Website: slack
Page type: payment
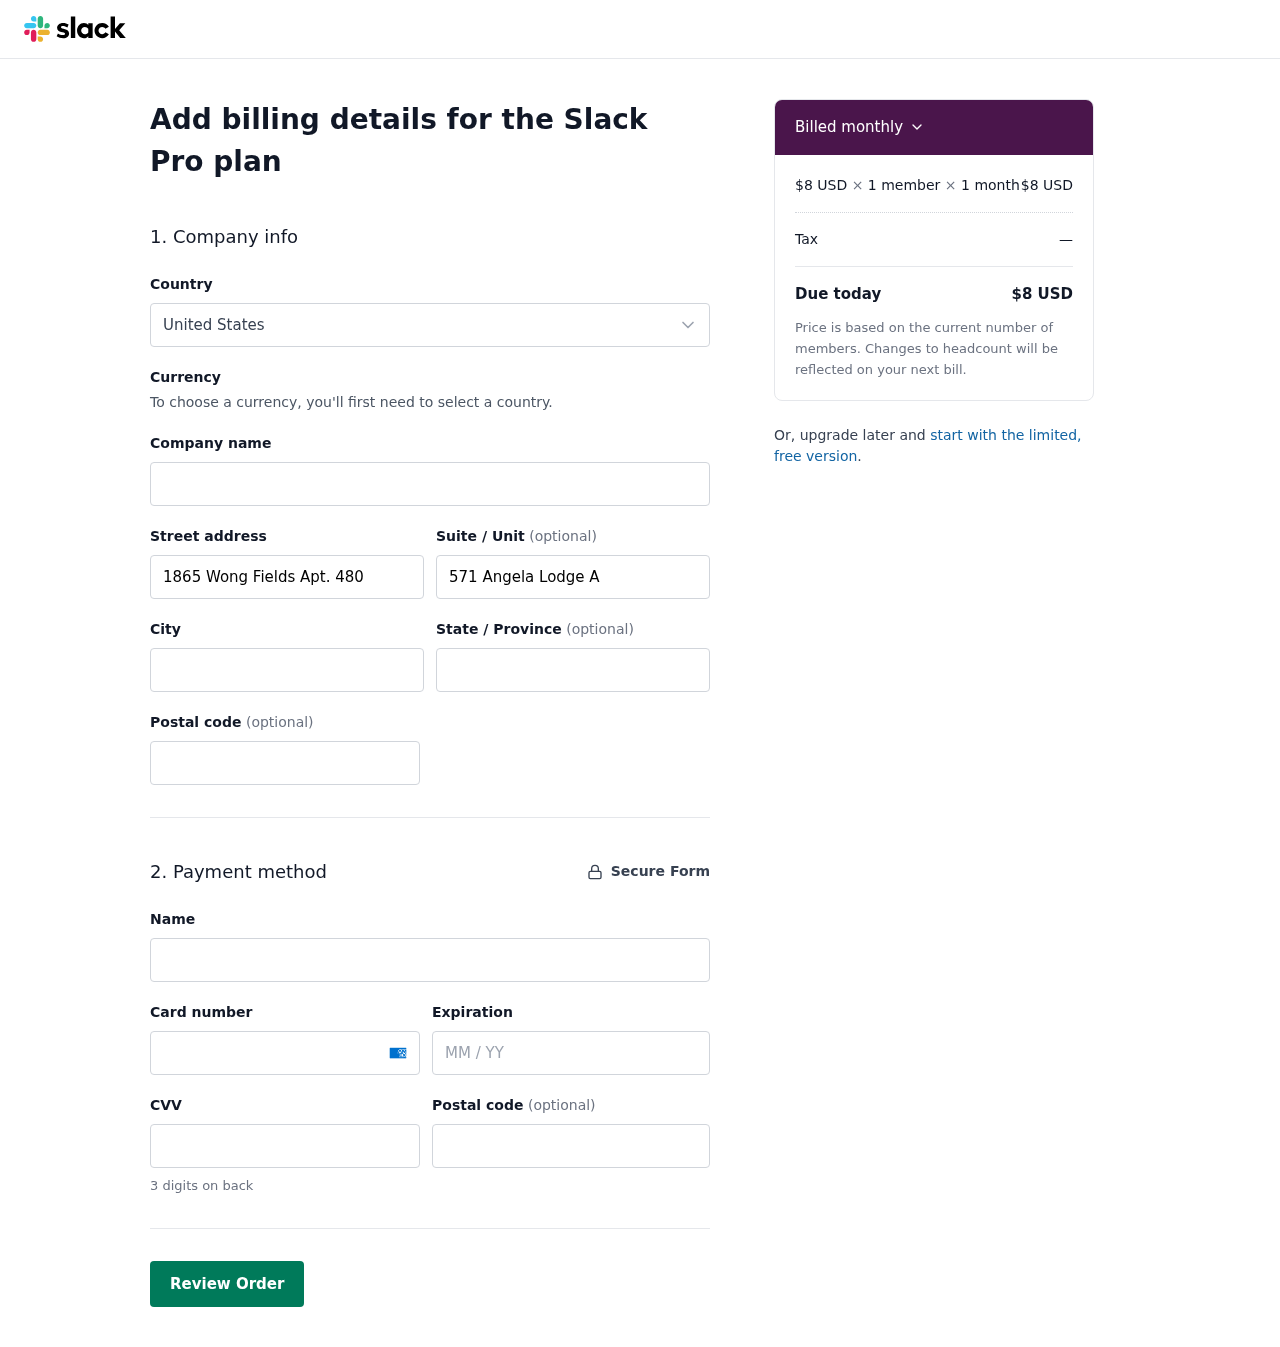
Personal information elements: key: PII_COUNTRY
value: United States
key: PII_STREET
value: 1865 Wong Fields Apt. 480
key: PII_STREET2
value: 571 Angela Lodge Apt. 233
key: PII_CITY
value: Burnsfurt
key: PII_STATE
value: AS
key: PII_POSTCODE
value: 67610
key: PII_FULLNAME
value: Rhonda Garza
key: PII_CARD_NUMBER
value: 3450 3850 0232 032
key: PII_CARD_EXPIRY
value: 06/27
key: PII_CARD_CVV
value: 9755
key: PII_POSTCODE2
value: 03404
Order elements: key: ORDER_PRICE_PER_MEMBER
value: $8 USD
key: ORDER_NUM_MEMBERS
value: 1 member
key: ORDER_NUM_MONTHS
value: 1 month
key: ORDER_SUBTOTAL
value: $8 USD
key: ORDER_TAX
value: —
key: ORDER_TOTAL
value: $8 USD